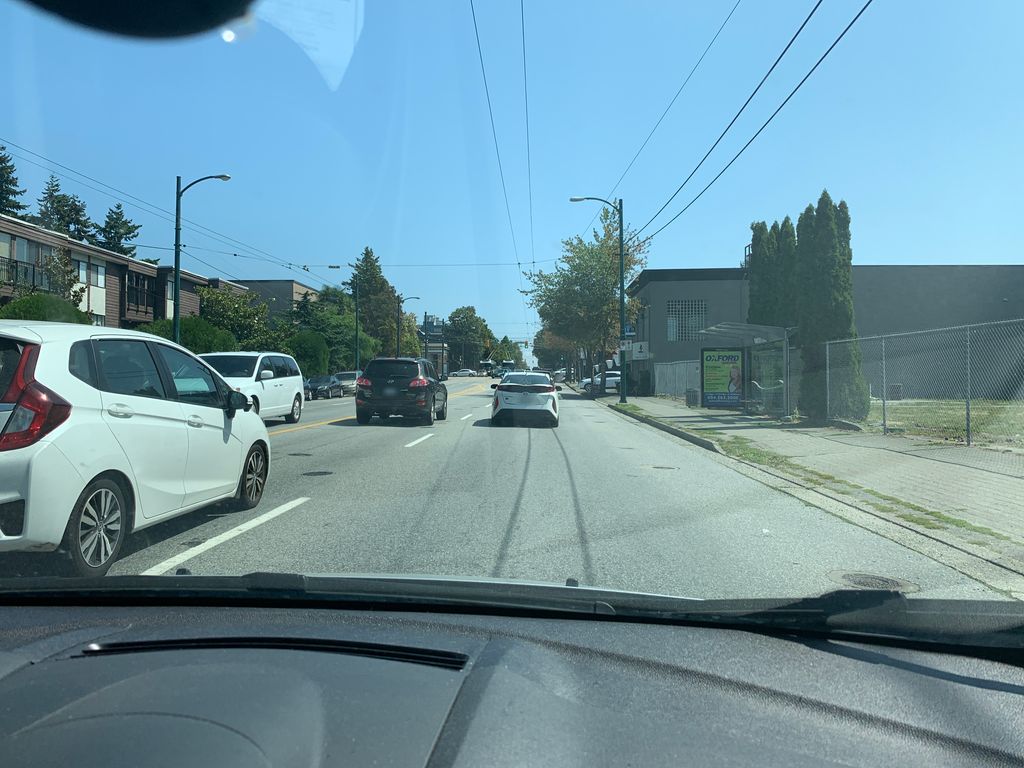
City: vancouver